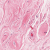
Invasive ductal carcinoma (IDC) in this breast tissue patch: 0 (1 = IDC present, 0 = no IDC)